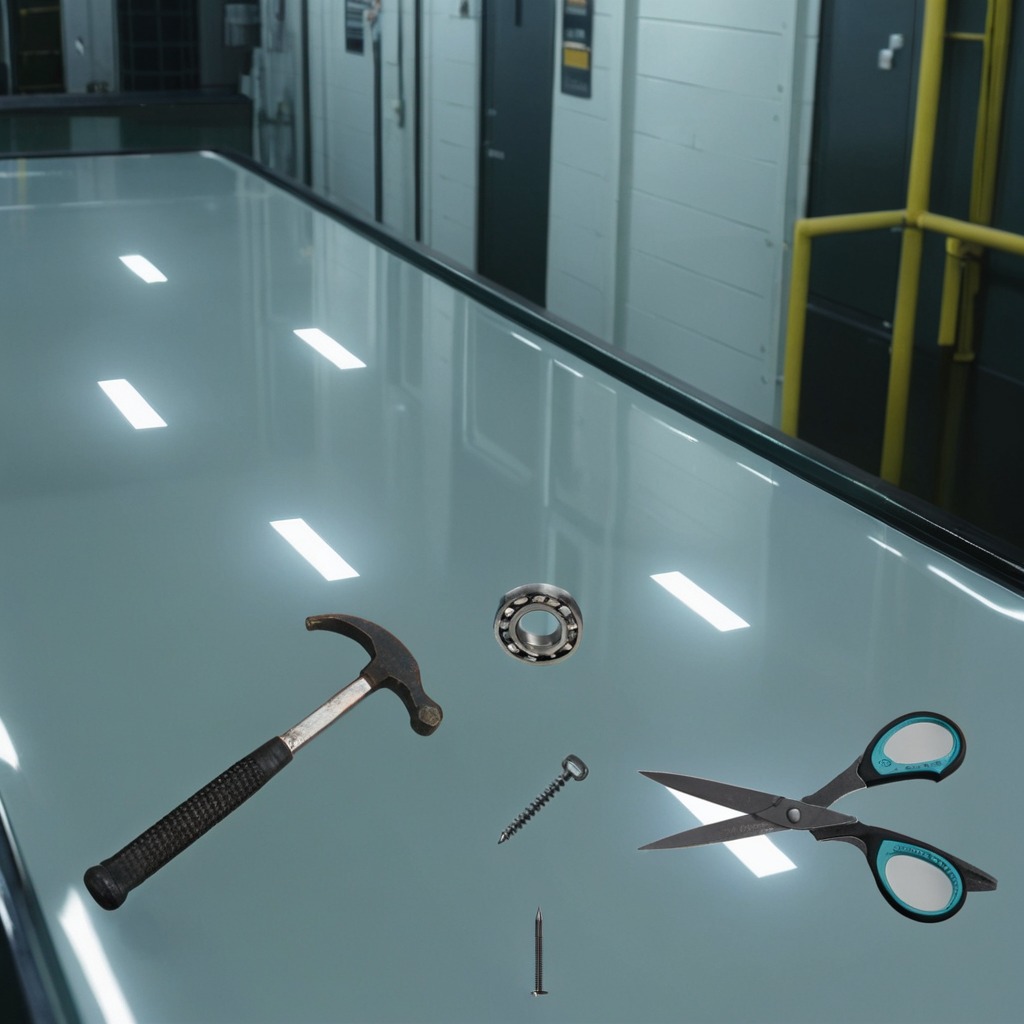
A metal ball bearing, a metal machine screw, an iron nail, a hammer, and a pair of scissors are lying on a high-gloss table in a ship maintenance bay industrial lighting.